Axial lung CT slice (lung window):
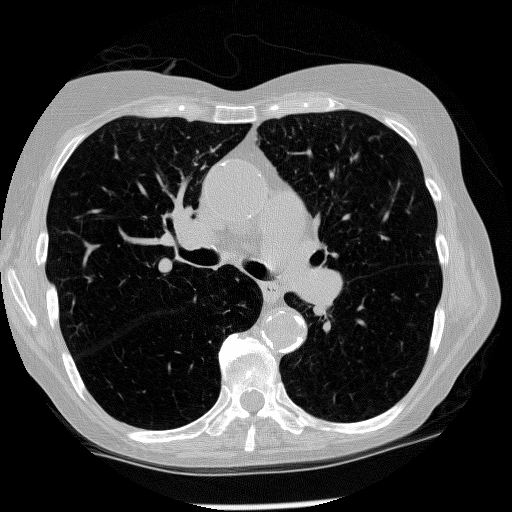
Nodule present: no